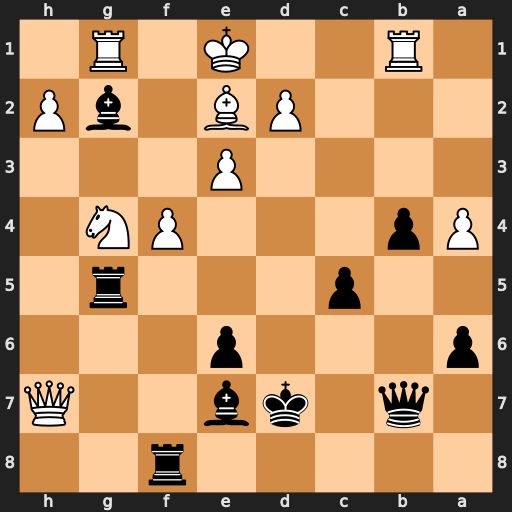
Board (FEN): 5r2/1q1kb2Q/p3p3/2p3r1/Pp3PN1/4P3/3PB1bP/1R2K1R1
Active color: b
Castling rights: -
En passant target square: -
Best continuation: Be4 Qh3 Rxg4 Bxg4 Bxb1